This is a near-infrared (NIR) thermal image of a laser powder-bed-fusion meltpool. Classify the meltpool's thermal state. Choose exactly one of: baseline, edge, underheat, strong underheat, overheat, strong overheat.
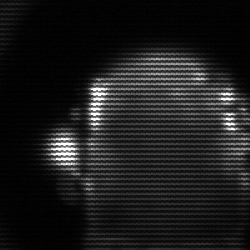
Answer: baseline